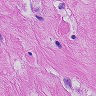
Metastatic tissue present: yes